Question: I have this codes
'''
<ImageView
android:layout_width="20dp"
android:layout_height="20dp"
android:layout_gravity="center_vertical"
android:background="@drawable/tick"
android:contentDescription="img" />
<TextView
android:id="@+id/txt1"
android:layout_width="wrap_content"
android:layout_height="wrap_content"
android:layout_marginLeft="10dp"
android:text="text1 "
android:textColor="#fff"
android:textSize="@dimen/sizeNormal" />
'''
and i am having a warning 'This tag and its children can be replaced by one <TextView/> and a compound drawable'
How i can merge them to one textview?
i have tried but in the same time i have tick image dimension problem.
here you can see the image

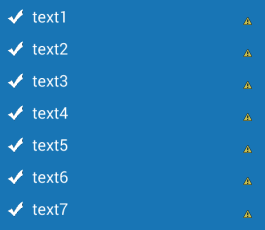
Answer: This just a warning and the app should still compile and run. However, this doesn't mean that you just want to dismiss all warnings.
Now, there are different ways to do this. You could use 'drawableLeft' in your xml. Something like
'''
<TextView
android:id="@+id/txt1"
android:layout_width="wrap_content"
android:layout_height="wrap_content"
android:layout_marginLeft="10dp"
android:text="text1 "
android:textColor="#fff"
android:textSize="@dimen/sizeNormal"
android:drawableLeft="@drawable/tick />
'''
You can also see<URL> of different ways of adjusting it in your Java code.
To set the 'padding' between the image and the text, try using
'''
yourTextView.setCompoundDrawablePadding(somePadding);
'''
where 'somePadding' is an 'int' for the value of the 'padding' you want.